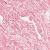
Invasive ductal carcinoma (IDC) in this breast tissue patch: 0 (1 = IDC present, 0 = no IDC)